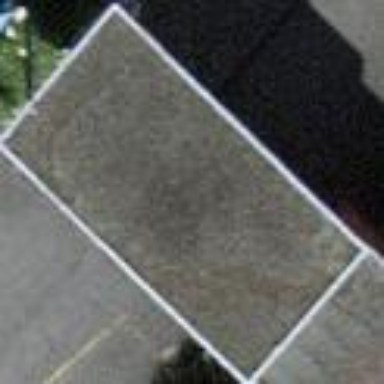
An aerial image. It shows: View of roof of building.